Question: Is it possible to style the tfoot section of a table so it shows between the thead and tbody?
I would like to get a table to look like this:

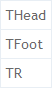
Answer: Per my comment, you probably don't want to be making a table footer appear as anything other than a table footer.
But assuming you have the properly-ordered markup, this should work in whatever browser supports it:
'''
thead, tfoot {
display: table-header-group;
}
'''
<URL>